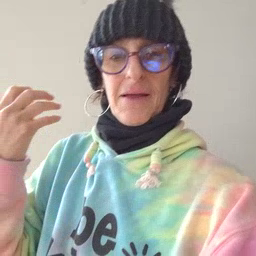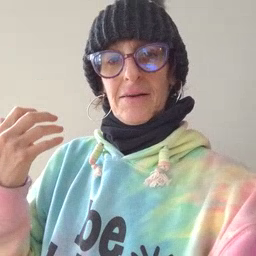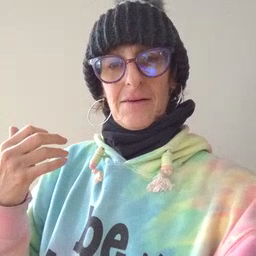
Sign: mad